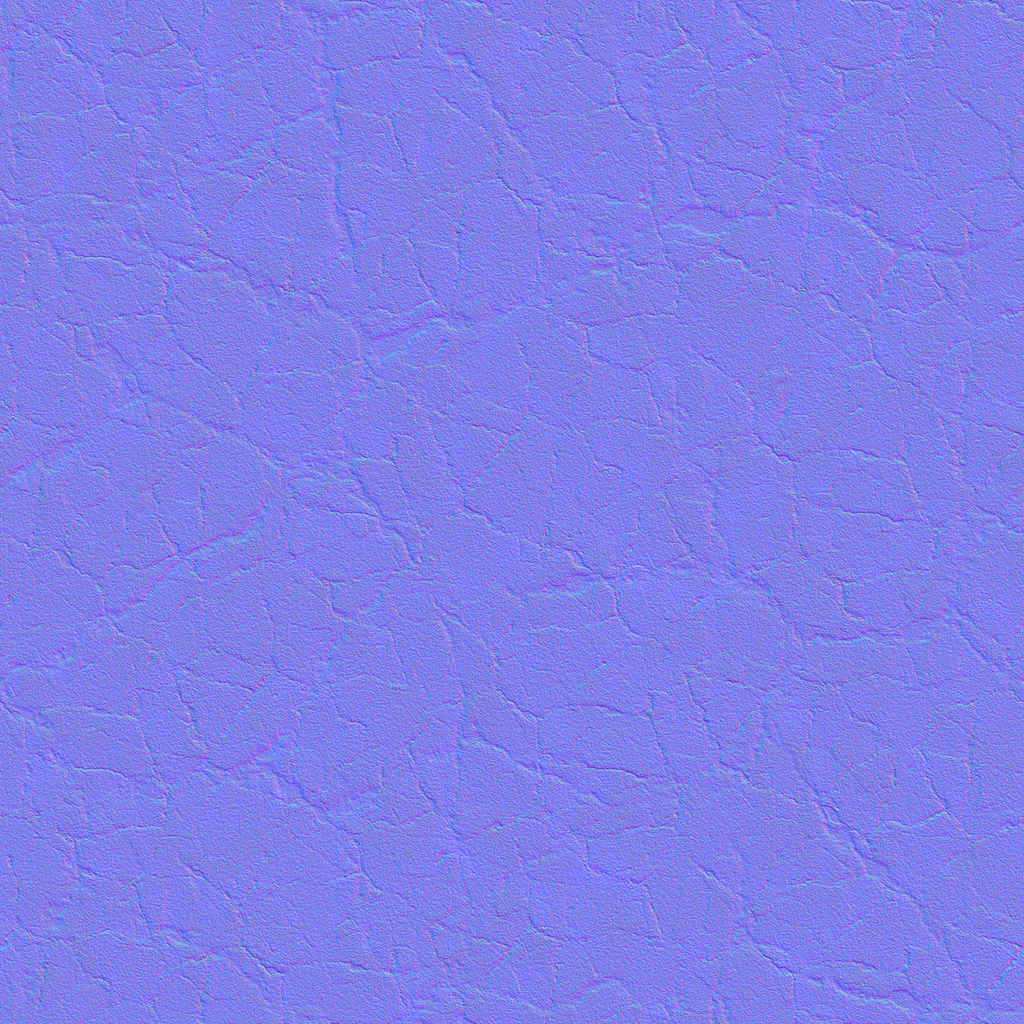
Texture map type: NormalGL